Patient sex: M
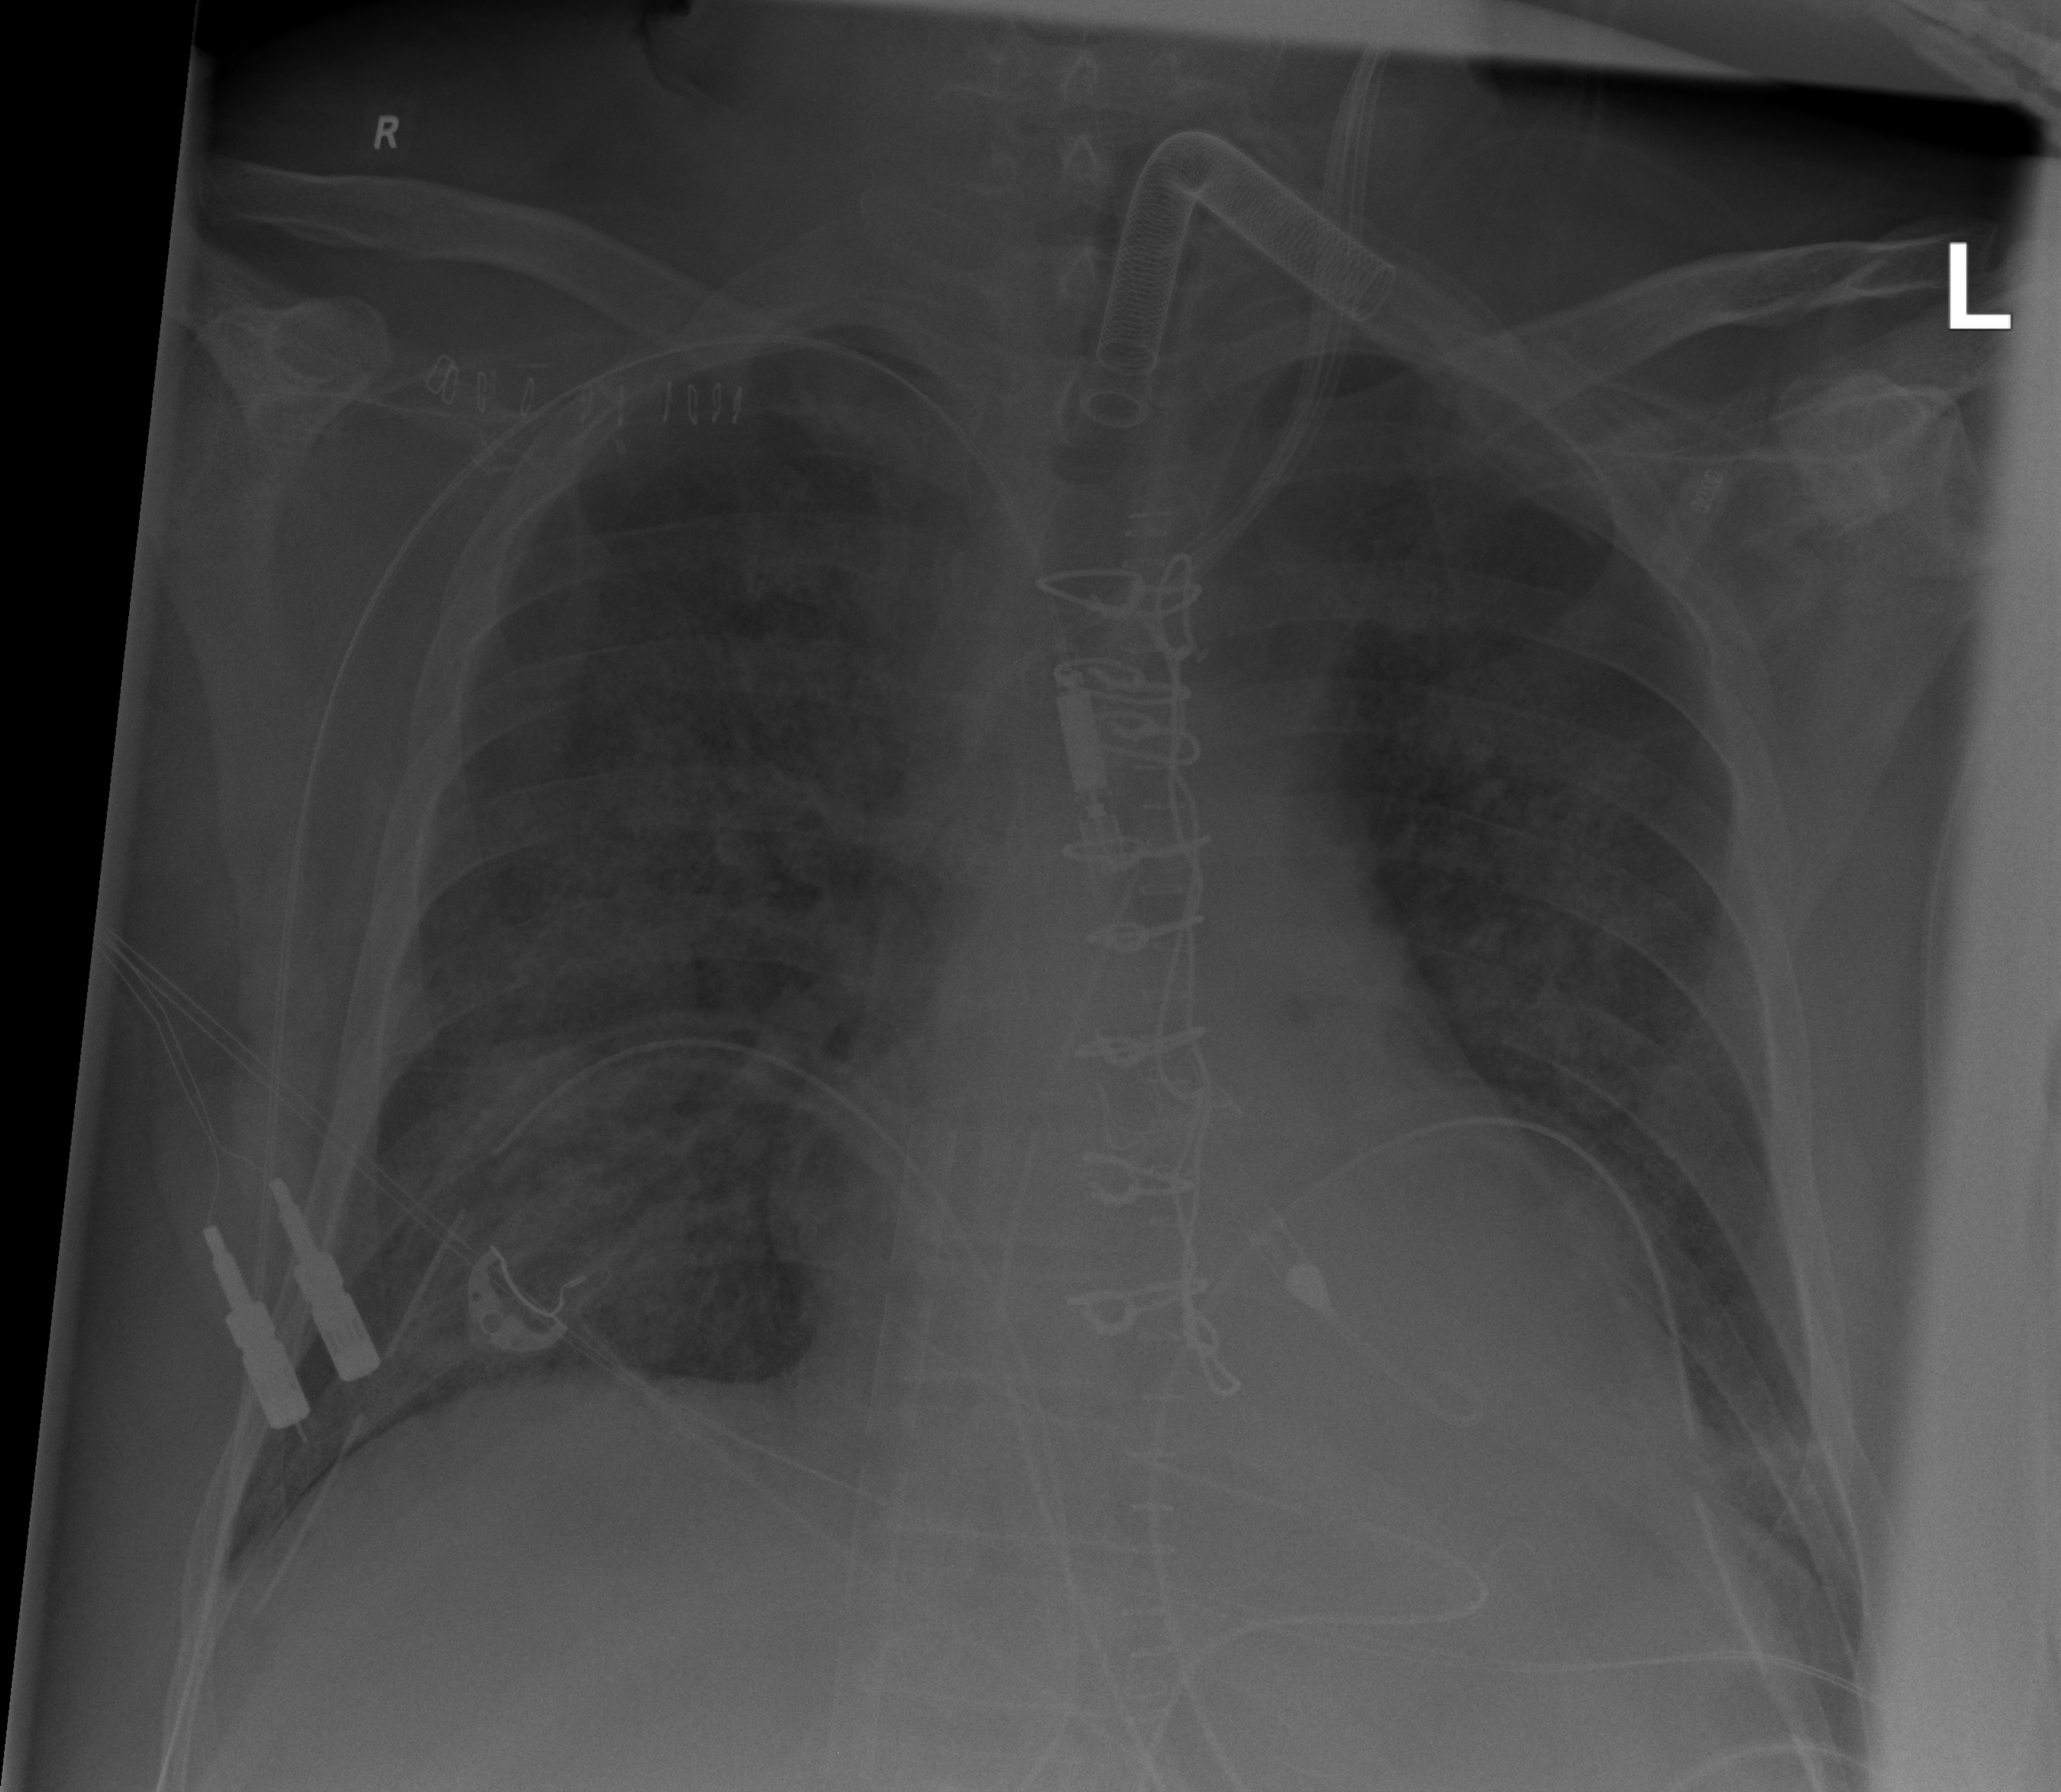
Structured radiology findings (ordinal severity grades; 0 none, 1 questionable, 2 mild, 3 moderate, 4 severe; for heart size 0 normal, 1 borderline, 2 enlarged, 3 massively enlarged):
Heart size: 2
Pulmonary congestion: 4
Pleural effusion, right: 0
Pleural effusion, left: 2
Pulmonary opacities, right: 4
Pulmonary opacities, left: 4
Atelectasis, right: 0
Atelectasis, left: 0